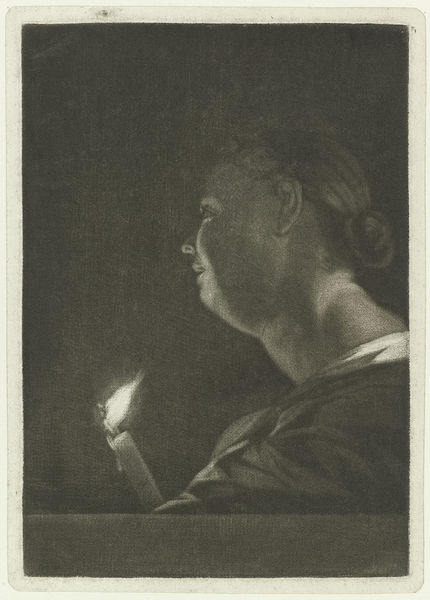
Titel: Vrouw met een kaars
Künstler: Jan Stolker
Standort: Amsterdam
Institution: Rijksmuseum
Schlagwörter: dunkel, schatten, frau, frisur, haar, licht, mund, nacht, nase, ohr, profil, weiss, blick, knoten, kragen, trauer, hals, auge, dunkelheit, kinn, schulter, lächeln, sepia, dick, kerze, wange, haarknoten, flamme, stich, tropfen, docht, sepie, schulterr